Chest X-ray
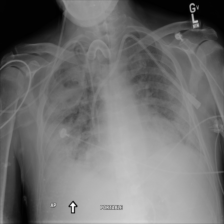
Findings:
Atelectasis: negative
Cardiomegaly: negative
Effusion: negative
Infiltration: positive
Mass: negative
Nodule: negative
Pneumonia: negative
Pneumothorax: negative
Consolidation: negative
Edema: negative
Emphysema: negative
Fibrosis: negative
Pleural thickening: negative
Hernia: negative